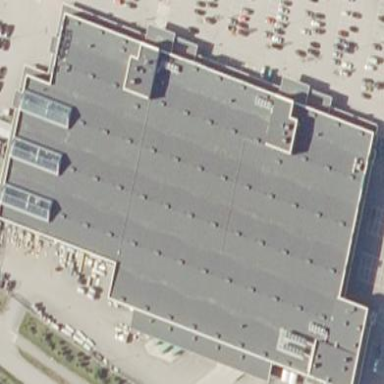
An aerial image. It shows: Supermarket building.